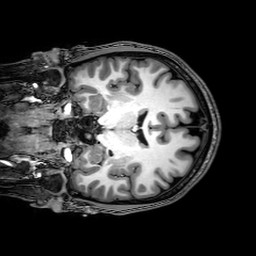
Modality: T1w
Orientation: coronal
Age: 22
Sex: male
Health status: healthy
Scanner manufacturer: philips
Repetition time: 0.008146 s
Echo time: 0.00373 s